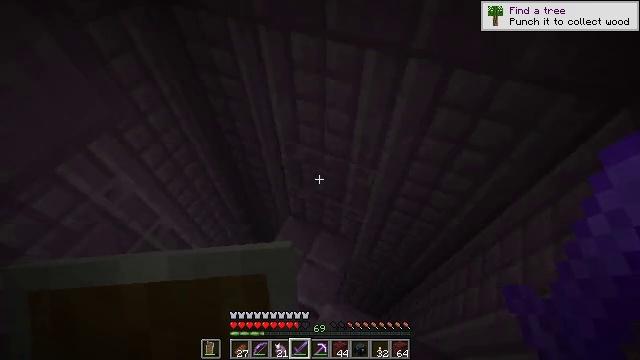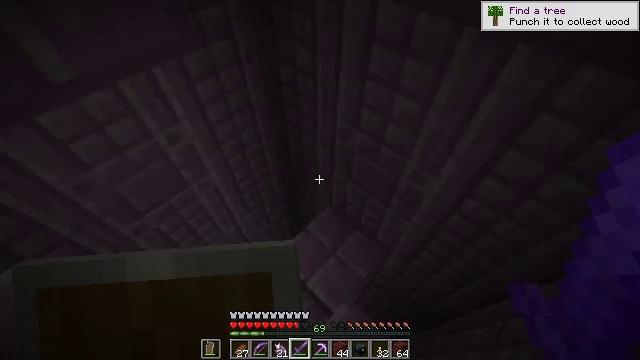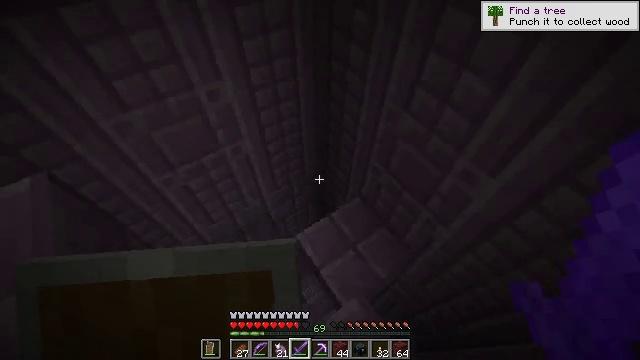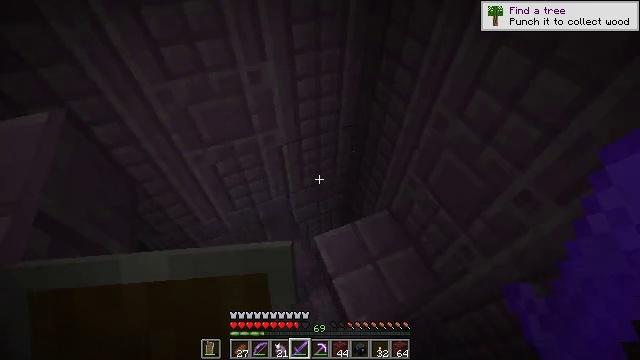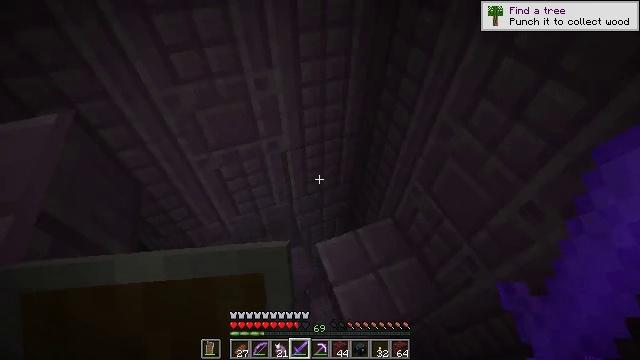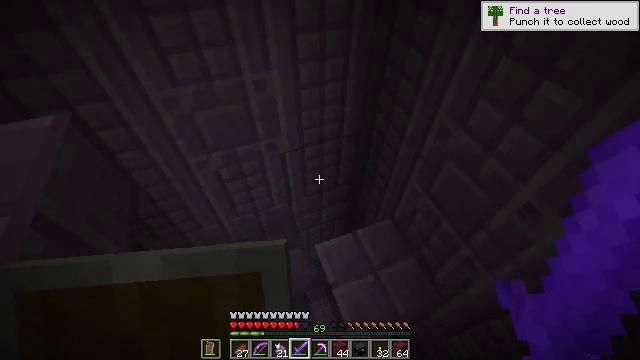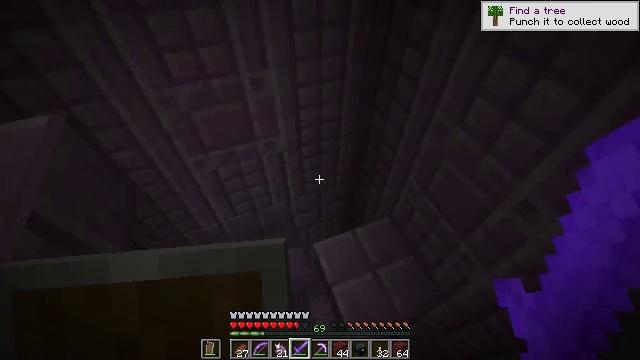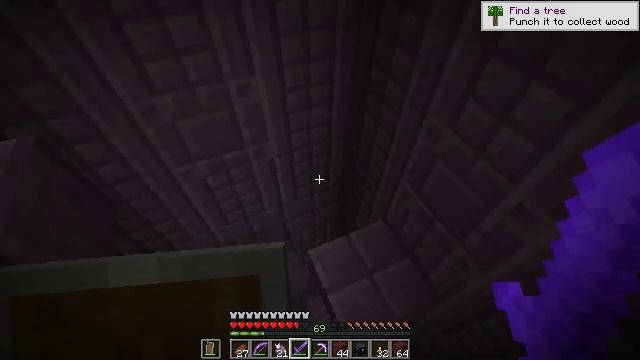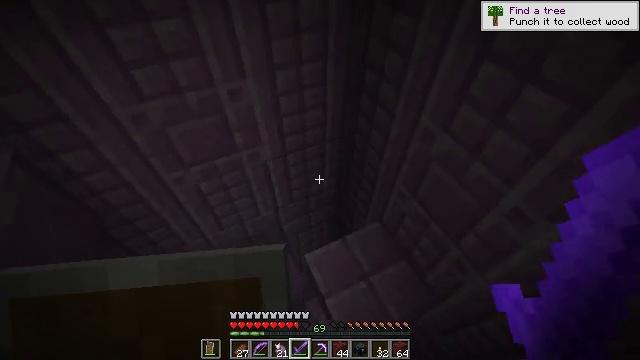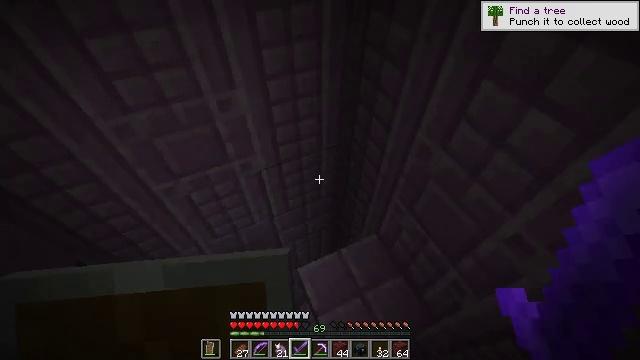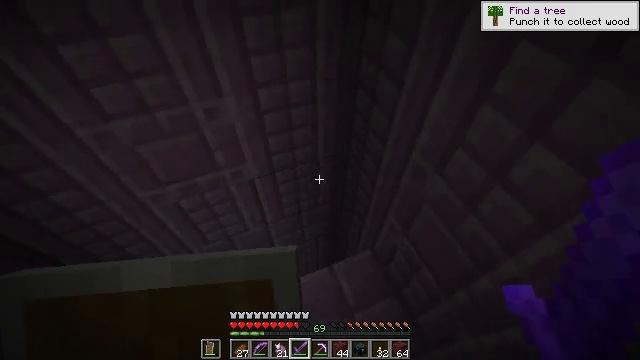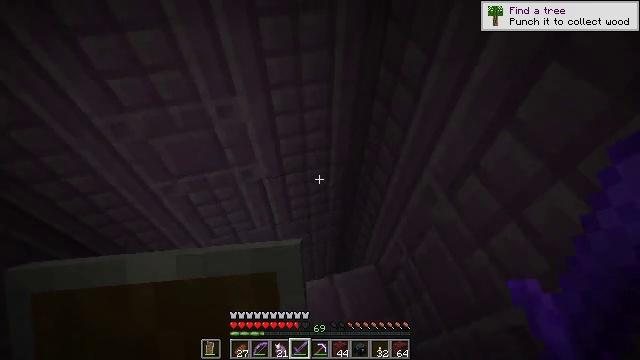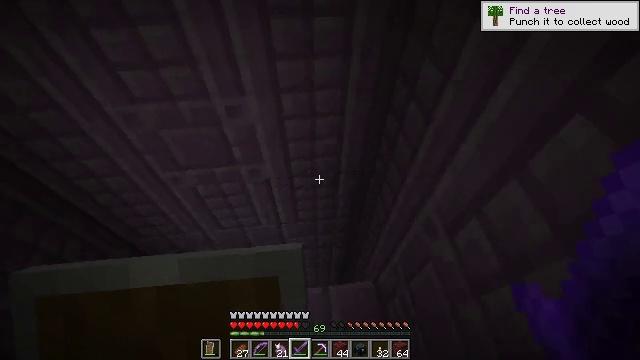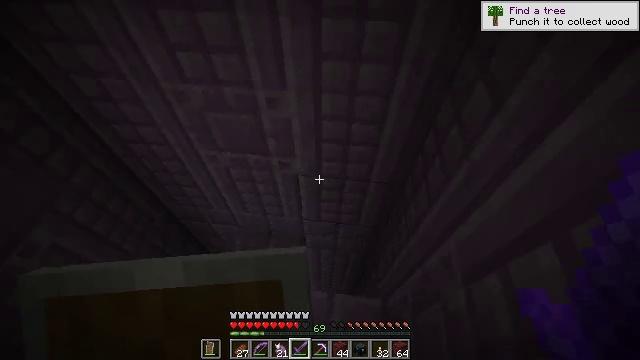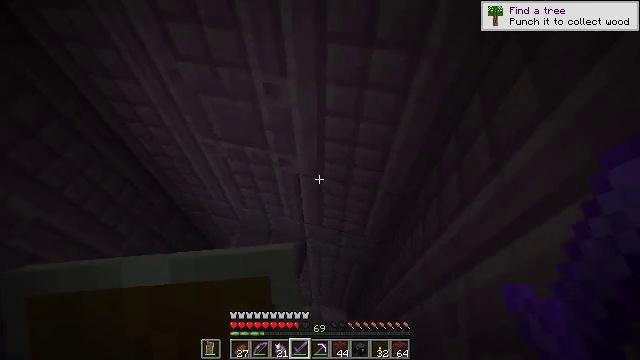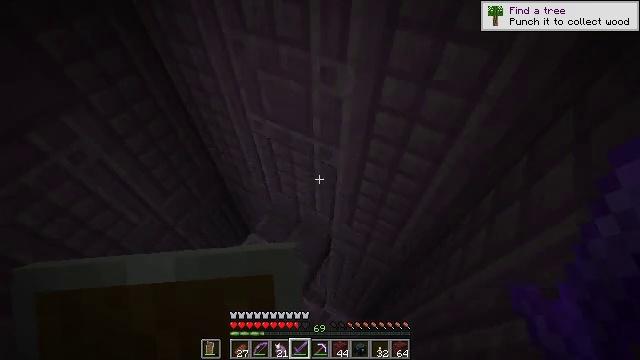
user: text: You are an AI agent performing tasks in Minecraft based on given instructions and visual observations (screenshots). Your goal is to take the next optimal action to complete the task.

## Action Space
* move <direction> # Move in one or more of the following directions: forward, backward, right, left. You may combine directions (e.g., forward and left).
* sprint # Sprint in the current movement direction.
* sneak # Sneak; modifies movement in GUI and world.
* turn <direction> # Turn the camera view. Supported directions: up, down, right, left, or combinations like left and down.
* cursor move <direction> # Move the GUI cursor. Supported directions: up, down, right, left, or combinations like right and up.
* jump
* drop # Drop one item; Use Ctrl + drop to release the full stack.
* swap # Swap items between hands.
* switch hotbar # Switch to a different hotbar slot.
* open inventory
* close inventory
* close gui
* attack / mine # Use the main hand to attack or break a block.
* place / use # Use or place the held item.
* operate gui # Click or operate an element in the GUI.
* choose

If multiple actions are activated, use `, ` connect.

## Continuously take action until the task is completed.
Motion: motion action
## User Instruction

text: Combat the enderman.
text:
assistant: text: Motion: turn left
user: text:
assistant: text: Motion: turn left and down
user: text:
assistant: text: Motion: turn left and up
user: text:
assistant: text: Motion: turn left and up
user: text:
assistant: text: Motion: no_op
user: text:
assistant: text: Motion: no_op
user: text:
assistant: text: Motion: move forward, turn right
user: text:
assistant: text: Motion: move forward and move right, turn right
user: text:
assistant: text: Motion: move forward and move right
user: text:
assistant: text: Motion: move forward and move right, turn left
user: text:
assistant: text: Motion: move forward and move right, turn left
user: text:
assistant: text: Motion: move forward and move right, turn left and down
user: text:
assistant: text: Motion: move forward, turn left
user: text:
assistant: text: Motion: turn left
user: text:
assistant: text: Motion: turn left
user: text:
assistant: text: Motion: turn left
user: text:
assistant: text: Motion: turn left
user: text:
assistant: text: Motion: turn left
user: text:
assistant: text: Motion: turn left
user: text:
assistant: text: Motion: move forward, turn left
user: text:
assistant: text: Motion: move forward
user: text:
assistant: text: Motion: move forward, turn left
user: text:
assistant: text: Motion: move forward
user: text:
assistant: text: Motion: move forward, turn left
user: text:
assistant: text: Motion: move forward, turn left and down
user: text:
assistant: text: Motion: turn left and down
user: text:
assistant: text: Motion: turn left
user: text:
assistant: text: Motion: turn left
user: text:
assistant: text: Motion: turn left
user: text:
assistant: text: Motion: turn left